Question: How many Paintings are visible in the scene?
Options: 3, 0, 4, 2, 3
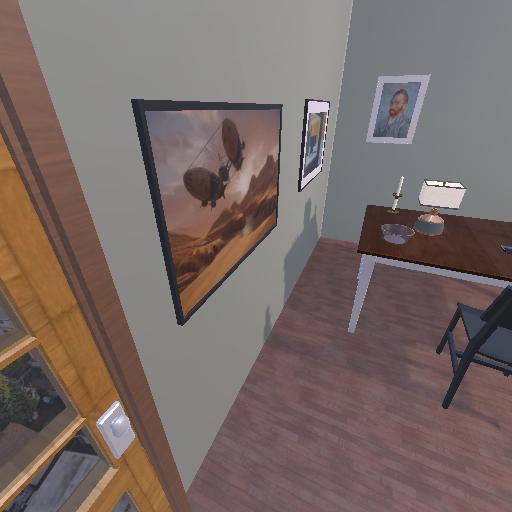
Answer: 3